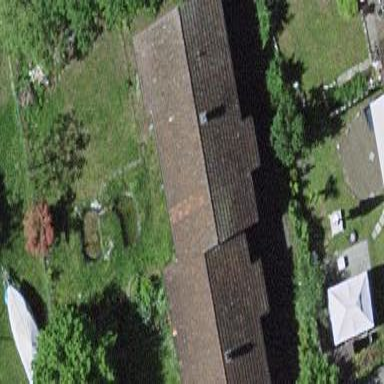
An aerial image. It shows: Semi-detached house.